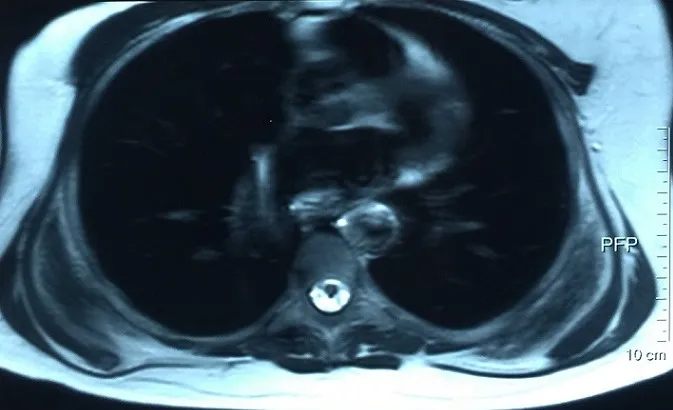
MRI image of bilateral elastofibroma dorsi (transversal view).
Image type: radiology (mri)